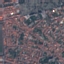
Land use / land cover: Residential